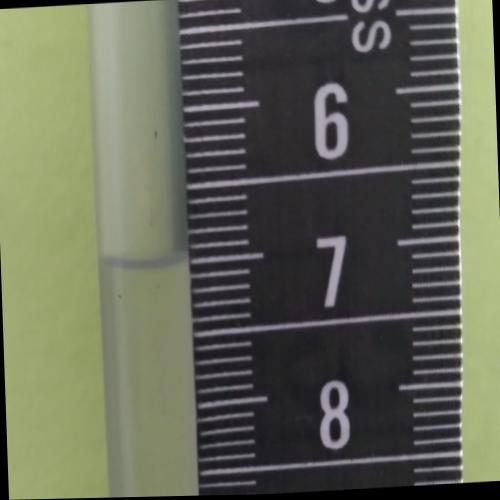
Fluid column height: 7.0 cm